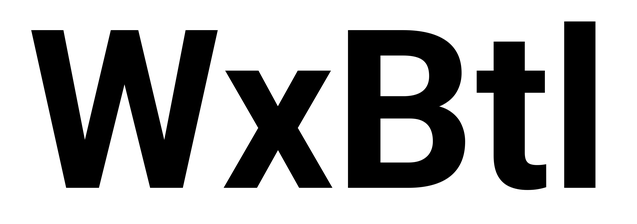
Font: Roboto_Bold